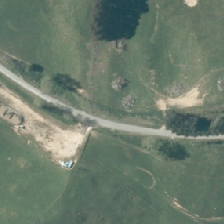
Land cover: grose_broom